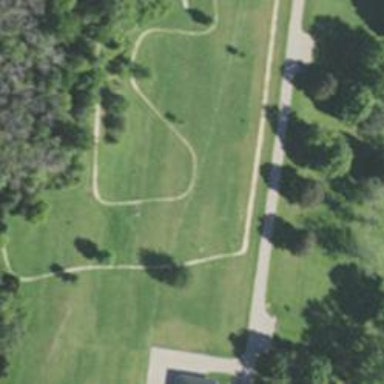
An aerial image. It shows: Disc golf hole.